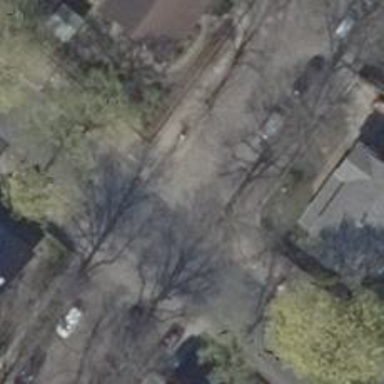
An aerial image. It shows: Unmarked crossing on the road.